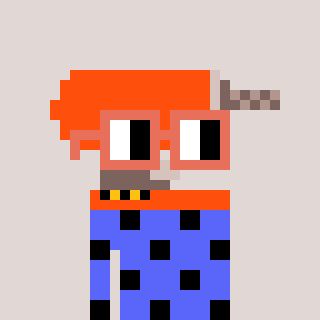
a pixel art character with square orange glasses, a drill-shaped head and a purple-colored body on a warm background